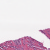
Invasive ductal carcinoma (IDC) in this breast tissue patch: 0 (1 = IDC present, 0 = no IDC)